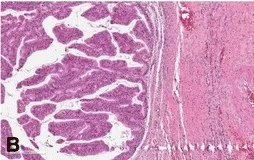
Microscopic examination (hematoxylin and eosin-stained slides). B; Cytological details of the tumor cells: slight nuclear atypia with no invasive growth (original magnification, x68).
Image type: pathology (h&e)